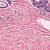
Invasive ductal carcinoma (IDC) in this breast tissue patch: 0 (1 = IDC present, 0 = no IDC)